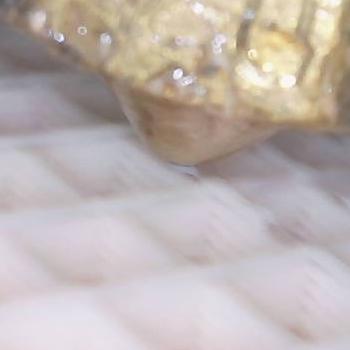
Flow rate: 39%